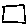
Label: square